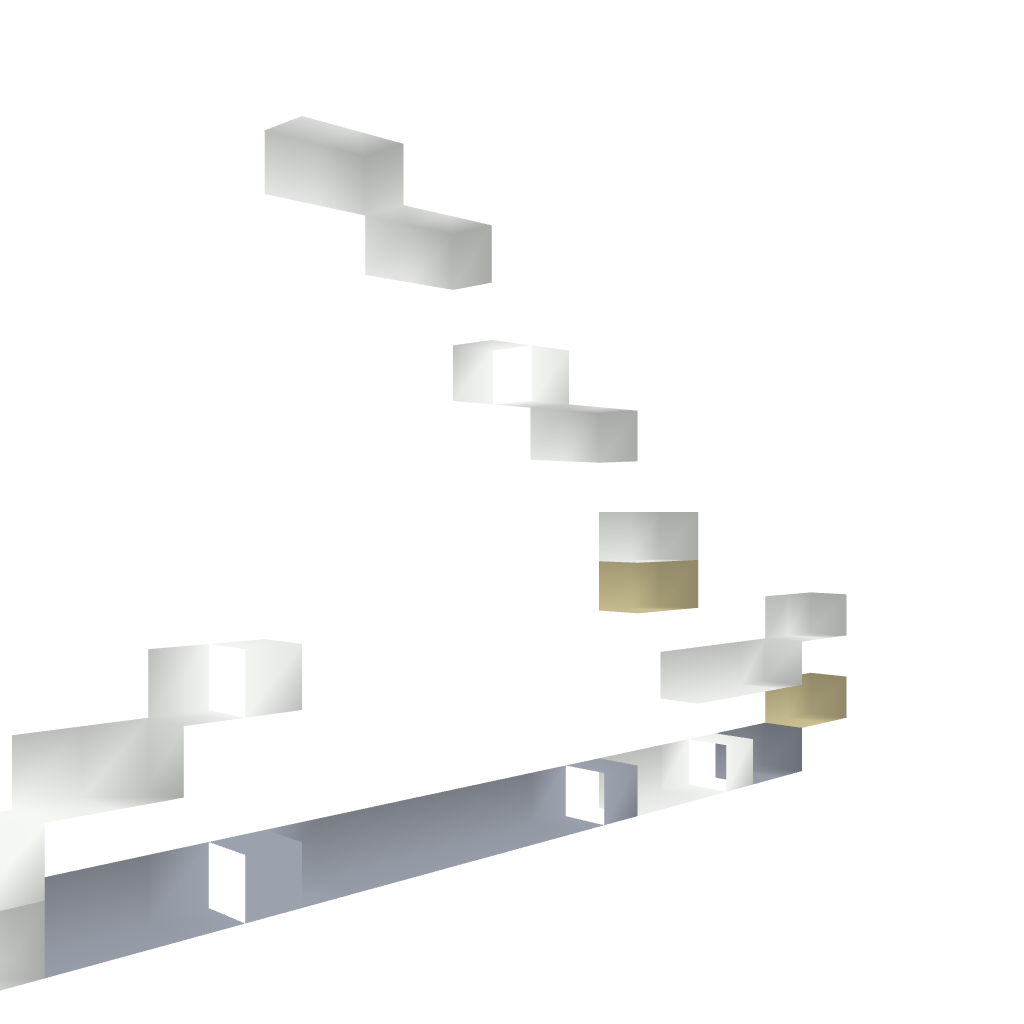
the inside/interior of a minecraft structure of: King's Quest